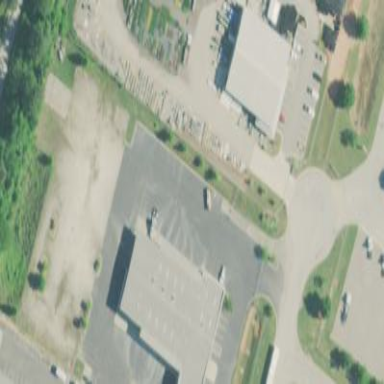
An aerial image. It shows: Building that houses car shop.